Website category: phone
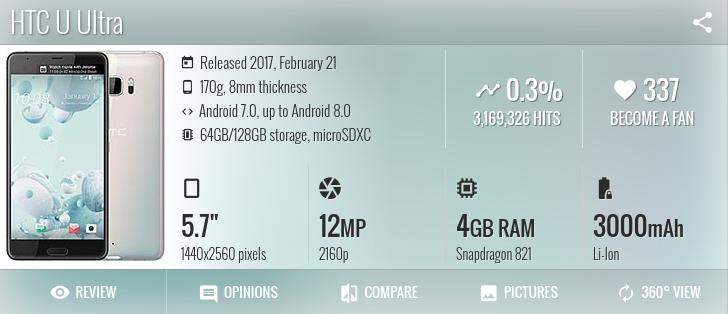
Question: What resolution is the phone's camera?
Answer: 2160p

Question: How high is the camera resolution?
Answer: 2160p

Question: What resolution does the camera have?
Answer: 2160p

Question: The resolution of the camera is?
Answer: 2160p

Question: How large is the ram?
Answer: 4 GB RAM

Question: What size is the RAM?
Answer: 4 GB RAM

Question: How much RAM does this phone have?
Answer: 4 GB RAM

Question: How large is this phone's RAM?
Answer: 4 GB RAM

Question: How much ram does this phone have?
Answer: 4 GB RAM

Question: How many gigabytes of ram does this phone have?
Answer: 4 GB RAM

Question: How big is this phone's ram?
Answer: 4 GB RAM

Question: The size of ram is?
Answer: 4 GB RAM

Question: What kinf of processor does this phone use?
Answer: Snapdragon 821

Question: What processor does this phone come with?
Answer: Snapdragon 821

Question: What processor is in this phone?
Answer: Snapdragon 821

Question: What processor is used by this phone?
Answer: Snapdragon 821

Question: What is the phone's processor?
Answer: Snapdragon 821

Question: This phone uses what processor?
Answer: Snapdragon 821

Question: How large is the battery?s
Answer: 3000 mAh

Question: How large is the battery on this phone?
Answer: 3000 mAh

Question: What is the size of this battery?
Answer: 3000 mAh

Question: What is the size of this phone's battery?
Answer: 3000 mAh

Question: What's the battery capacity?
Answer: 3000 mAh

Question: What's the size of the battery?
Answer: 3000 mAh

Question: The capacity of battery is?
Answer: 3000 mAh